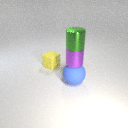
small yellow rubber cube behind large blue rubber sphere